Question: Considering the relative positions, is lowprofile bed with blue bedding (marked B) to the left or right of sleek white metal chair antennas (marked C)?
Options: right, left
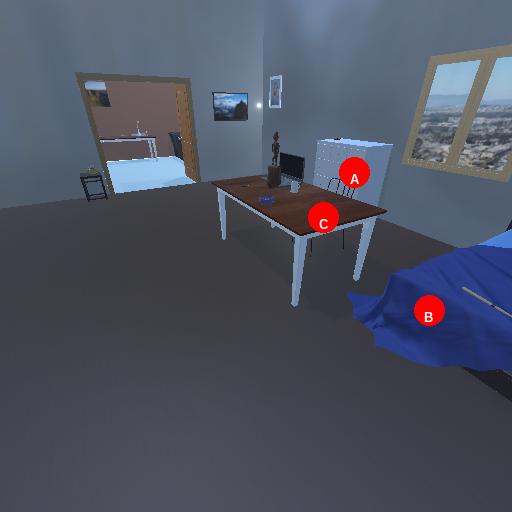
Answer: right